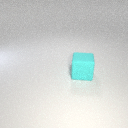
large cyan rubber cube